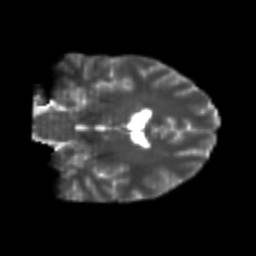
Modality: T2w
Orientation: coronal
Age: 23
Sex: male
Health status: healthy
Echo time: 0.074 s